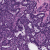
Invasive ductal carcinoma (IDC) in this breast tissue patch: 1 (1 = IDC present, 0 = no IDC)